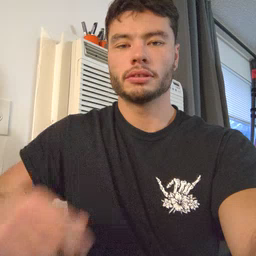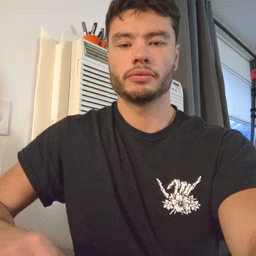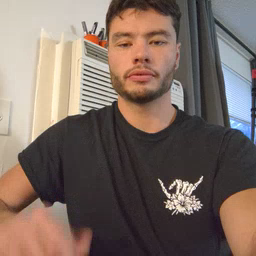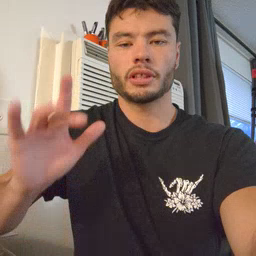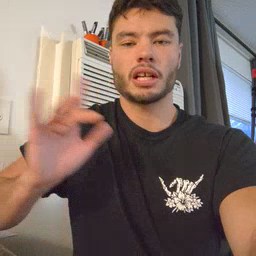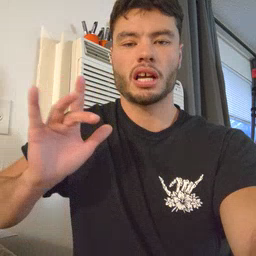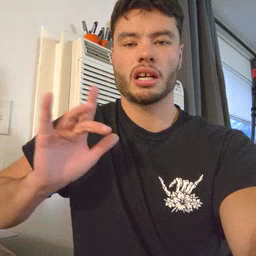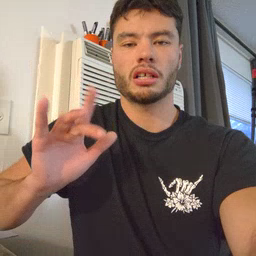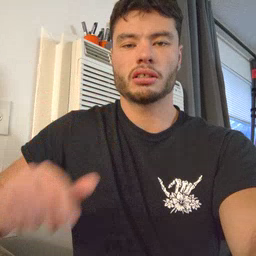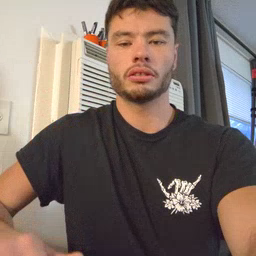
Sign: yucky